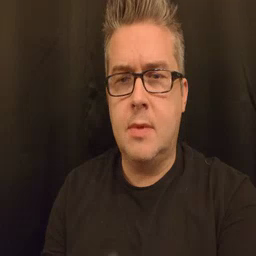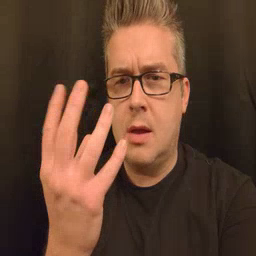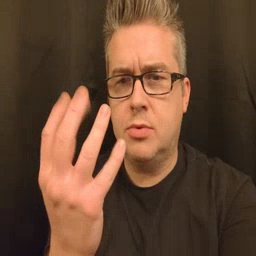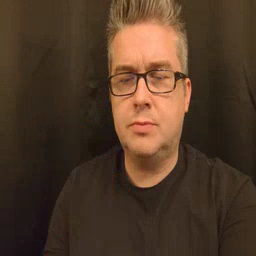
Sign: many